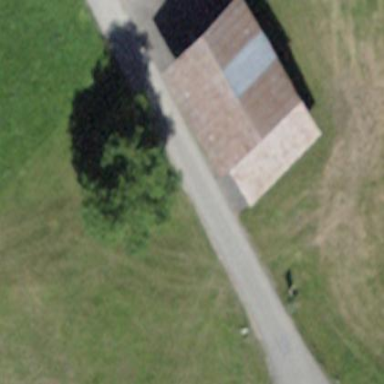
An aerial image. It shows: Shed building.